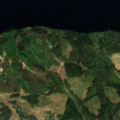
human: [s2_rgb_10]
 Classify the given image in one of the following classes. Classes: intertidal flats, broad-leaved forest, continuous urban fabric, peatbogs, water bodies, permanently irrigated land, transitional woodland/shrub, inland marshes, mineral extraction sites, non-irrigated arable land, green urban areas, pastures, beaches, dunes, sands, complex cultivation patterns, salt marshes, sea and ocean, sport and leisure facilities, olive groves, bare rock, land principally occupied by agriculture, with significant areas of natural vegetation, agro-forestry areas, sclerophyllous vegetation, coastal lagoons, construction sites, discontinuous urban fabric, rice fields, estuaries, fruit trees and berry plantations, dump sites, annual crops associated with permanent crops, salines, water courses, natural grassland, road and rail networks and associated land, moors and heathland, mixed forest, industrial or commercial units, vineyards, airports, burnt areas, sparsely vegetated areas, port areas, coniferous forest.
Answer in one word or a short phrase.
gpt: coniferous forest, mixed forest, transitional woodland/shrub, water bodies